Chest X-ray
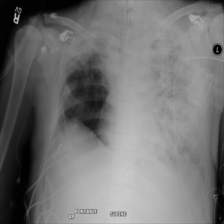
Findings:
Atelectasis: negative
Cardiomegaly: negative
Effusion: negative
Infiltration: negative
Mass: negative
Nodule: negative
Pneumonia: negative
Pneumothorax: negative
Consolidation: negative
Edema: negative
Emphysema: negative
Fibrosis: negative
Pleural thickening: negative
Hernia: negative